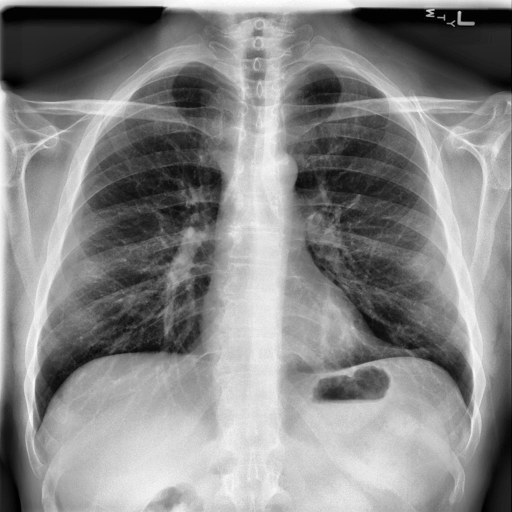
Finding: NORMAL